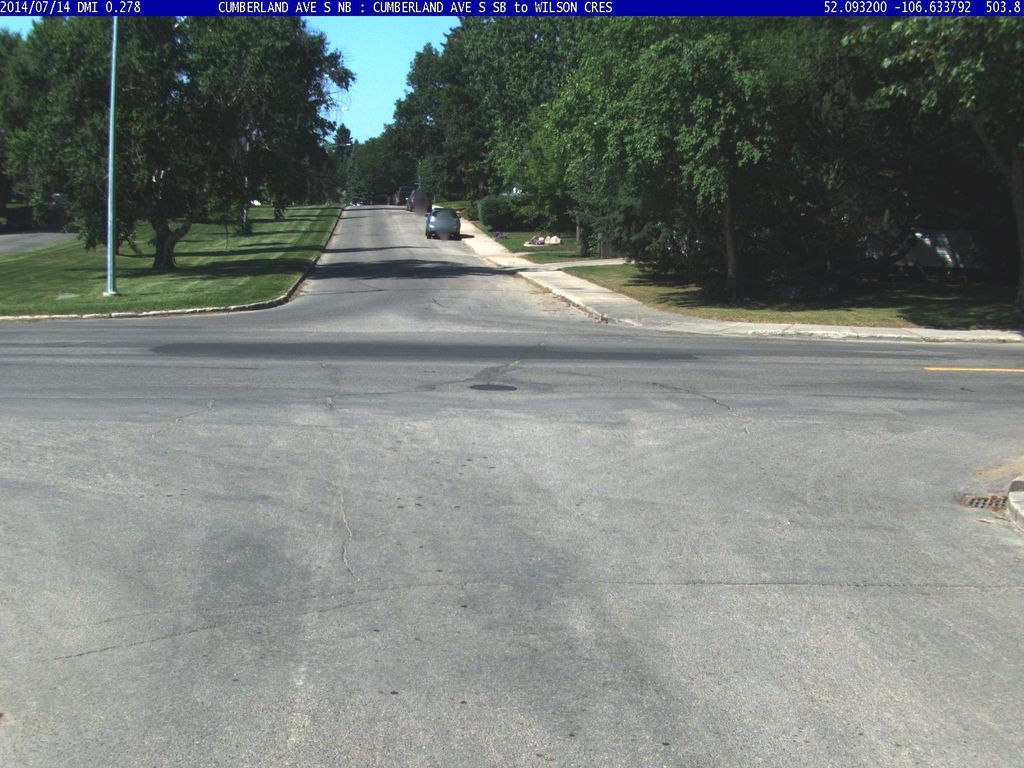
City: saskatoon